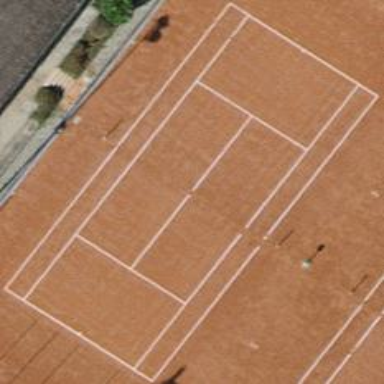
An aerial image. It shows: Clay tennis court on the leisure land pitch.